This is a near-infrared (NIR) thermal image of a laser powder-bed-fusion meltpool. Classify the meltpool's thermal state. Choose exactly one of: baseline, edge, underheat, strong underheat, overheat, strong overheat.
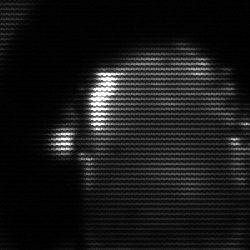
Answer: baseline